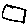
Label: square